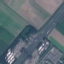
Land use / land cover: Highway